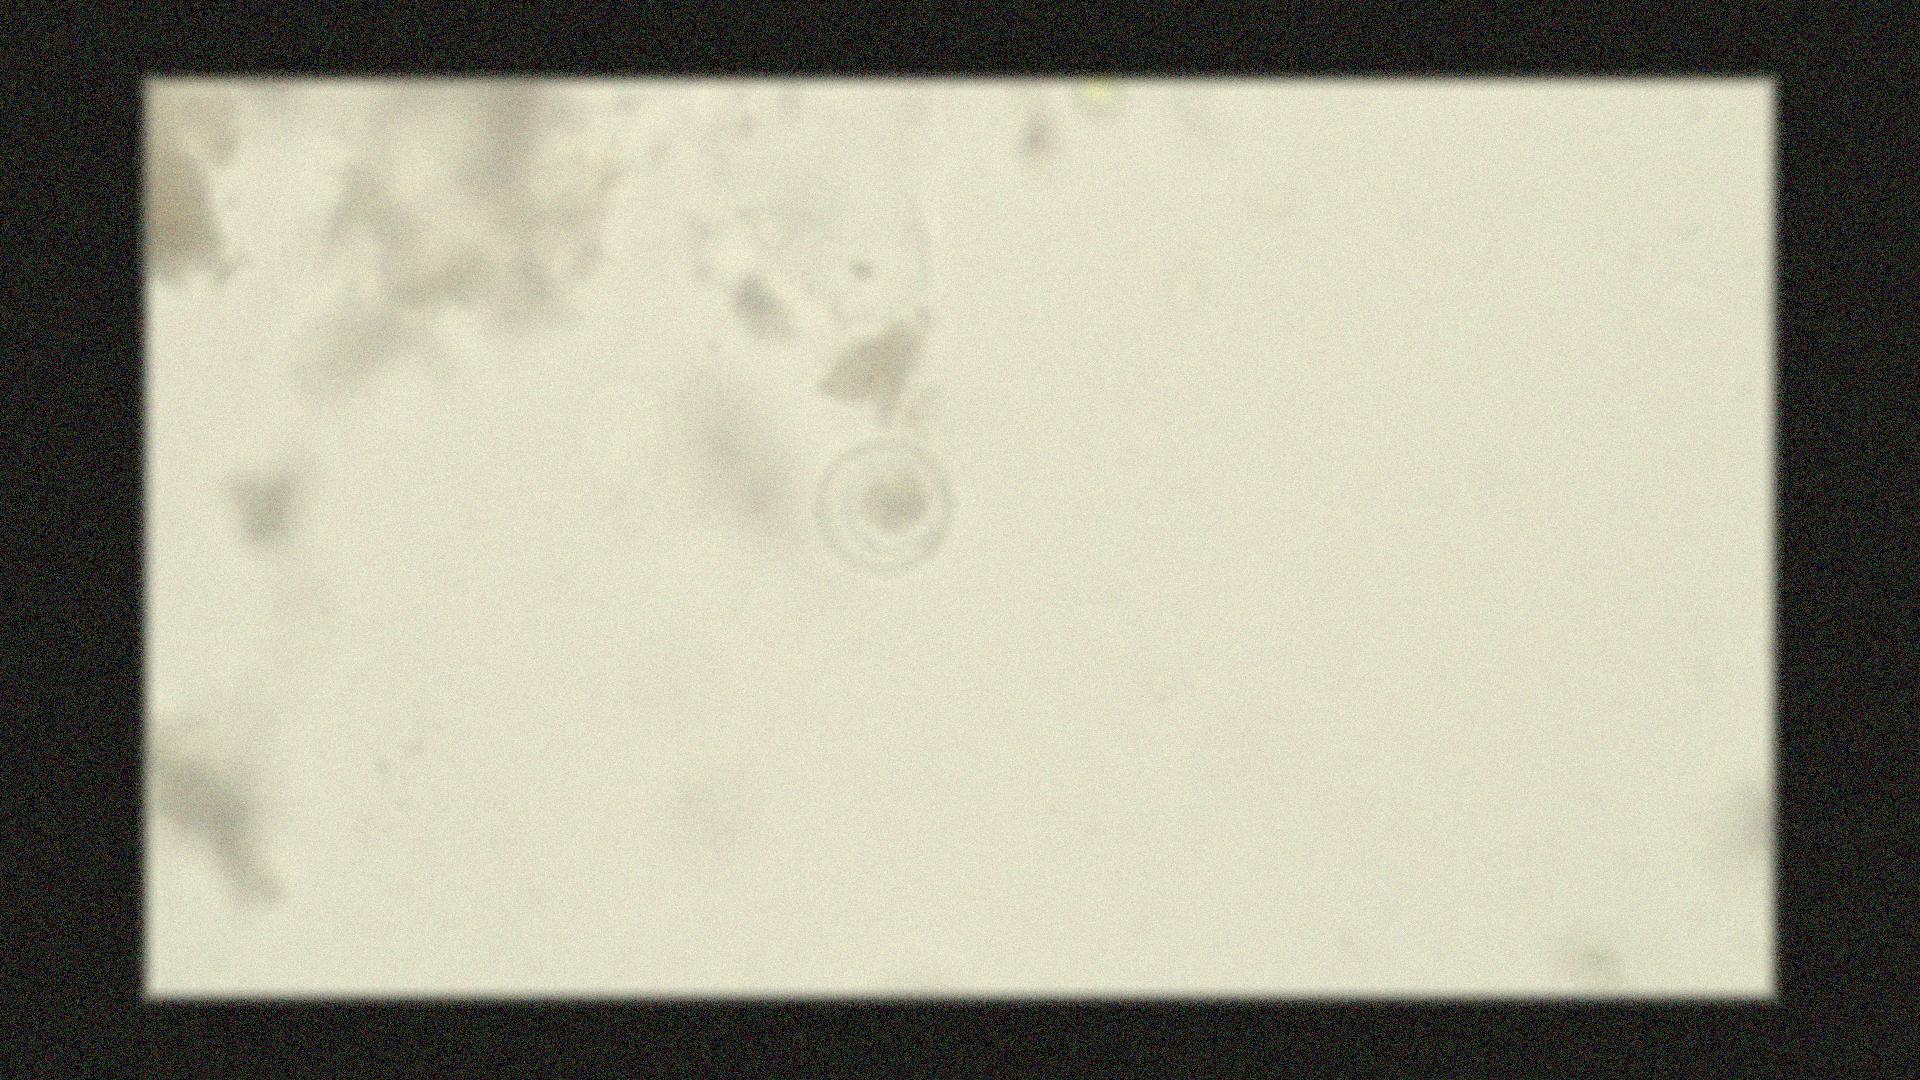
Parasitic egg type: Hymenolepis nana